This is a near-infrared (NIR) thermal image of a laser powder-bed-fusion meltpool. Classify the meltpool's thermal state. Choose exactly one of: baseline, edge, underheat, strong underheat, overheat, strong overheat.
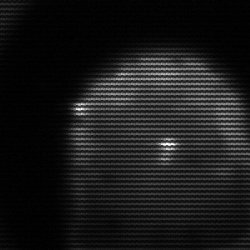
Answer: edge